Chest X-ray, AP view. Patient: 50 years old, sex F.
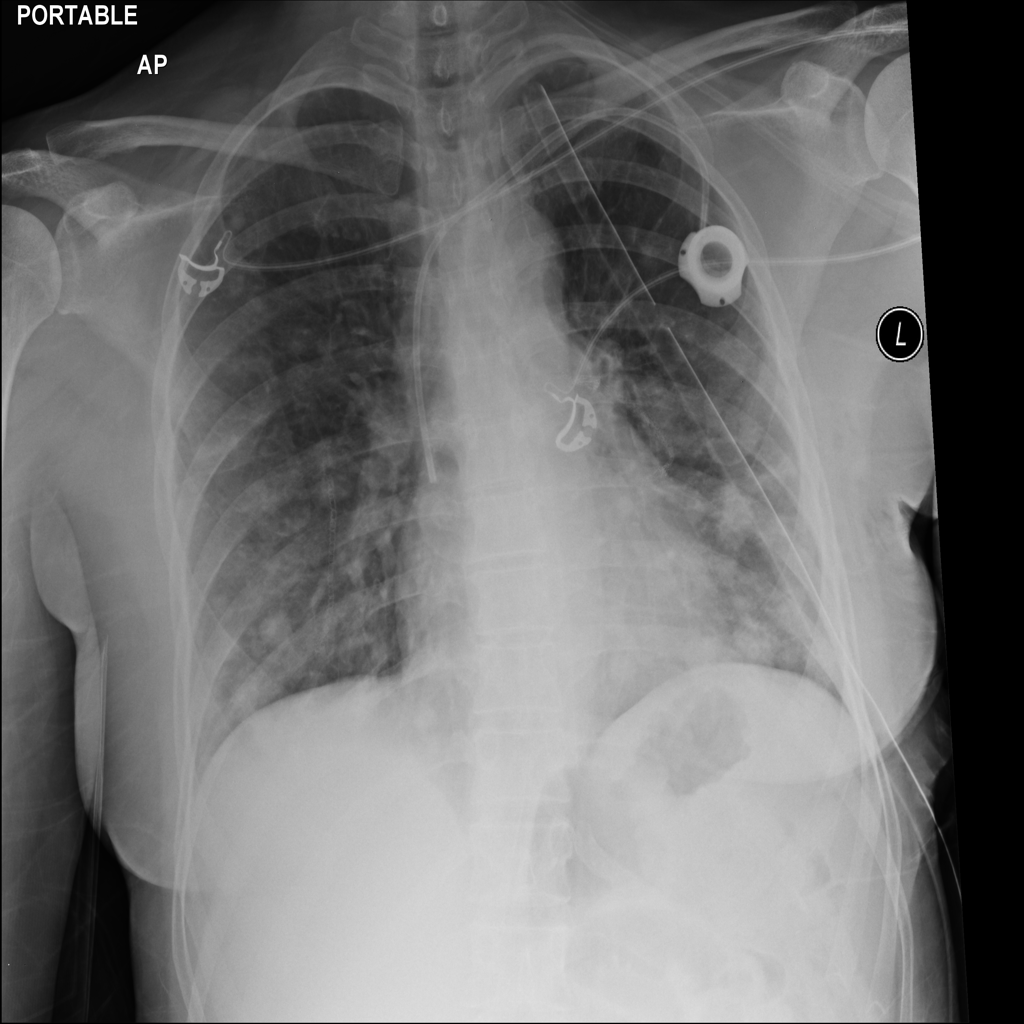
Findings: Nodule, Pneumothorax